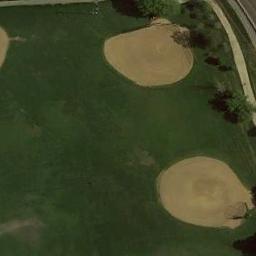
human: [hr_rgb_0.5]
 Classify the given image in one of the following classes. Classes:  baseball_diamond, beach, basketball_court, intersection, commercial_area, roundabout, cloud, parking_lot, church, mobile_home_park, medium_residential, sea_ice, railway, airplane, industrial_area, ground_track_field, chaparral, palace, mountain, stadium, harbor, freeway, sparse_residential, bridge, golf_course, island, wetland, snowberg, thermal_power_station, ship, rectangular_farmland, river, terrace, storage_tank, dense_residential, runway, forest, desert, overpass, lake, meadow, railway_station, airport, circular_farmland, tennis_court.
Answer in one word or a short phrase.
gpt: baseball_diamond